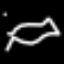
Label: squiggle